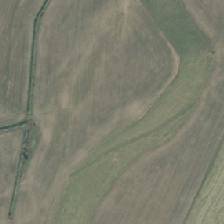
Land cover: shortrotation_cropland